Question: I have the following IR (infrared) image of a human fist captured with a webcamera converted to work in IR. The picture has captured the veins under the skin. What i want to do is just retain the fist and get rid of the surrounding black area. How do i do this in MATLAB?

Here is what I have done so far, but I'm just getting a black image for this
'''
a=imread('1.jpg');
figure; imshow(a);
b=rgb2gray(a);
figure;
imshow(b);
[j,k]=size(b);
for g=1:j
for f=1:k
if b(j,k)>0.06
c(j,k)=0;
else c(j,k)=1;
end
end
end
figure,imshow(c);
'''
Can somebody please tell me what I'm doing incorrectly, and how I can accomplish what I want? Also when i mean i want to get rid of the background i mean I want a white background instead of the black one>Cos the purpose of this project is to retain just the veins, the veins will be retained as black . and then i will take the co ordinates of these points .So i dont want the background to be generated as co ordinates as well...! So i want the background as white ..! how to do this ?
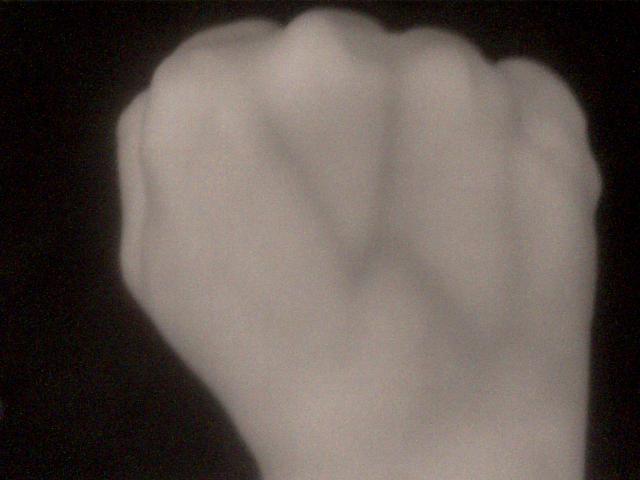
Answer: What you want to do is called <URL> and is a big topic in image processing. Your image is quite nice, so if you have the image processing toolbox this is pretty easy. And even if you don't its still not that hard.
As Chris mentions, you should convert your image to double before doing anything with it. If you have the image processing toolbox you can then use the function <URL> to find the best threshold level. Please note that you don't need to use for loops to do thresholding, in MATLAB you can threshold the entire matrix in one line.
'''
b = im2double(b); %convert to double
thresh_level = graythresh(b); %find best threshold level
c = b > thresh_level; %do thresholding
imshow(c)
'''

This gives you a binary image, where your fist has value 1 and the background label 0. To keep the fist as it was, we multiply the binary version with the original version. Now the background is all zero, and the fist keeps its original values.
'''
d = im2double(c).*b; %c is binary, so we need to convert it first
imshow(d,[])
'''

If you don't have the image processing toolbox you need to choose the threshold level manually. This can be a bit tricky. You used 0.06, but graythresh suggests that 0.2980 is the best. I find that a good way to find the threshold value is to look at the histogram of the image.
'''
hist(b(:),256);
'''

We can clearly see from the histogram that we have two clusters of points and that the any value between 2 and 3 would separate the clusters fairly well. So we should use a value in that interval to do thresholding.